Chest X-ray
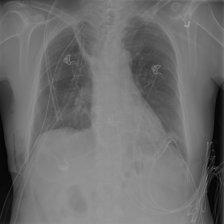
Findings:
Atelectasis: negative
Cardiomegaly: negative
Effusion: negative
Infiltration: negative
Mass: negative
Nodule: negative
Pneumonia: negative
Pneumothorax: negative
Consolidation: negative
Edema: negative
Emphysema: negative
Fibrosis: negative
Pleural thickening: negative
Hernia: negative